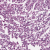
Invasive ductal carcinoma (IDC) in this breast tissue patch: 1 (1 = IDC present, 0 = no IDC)